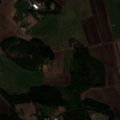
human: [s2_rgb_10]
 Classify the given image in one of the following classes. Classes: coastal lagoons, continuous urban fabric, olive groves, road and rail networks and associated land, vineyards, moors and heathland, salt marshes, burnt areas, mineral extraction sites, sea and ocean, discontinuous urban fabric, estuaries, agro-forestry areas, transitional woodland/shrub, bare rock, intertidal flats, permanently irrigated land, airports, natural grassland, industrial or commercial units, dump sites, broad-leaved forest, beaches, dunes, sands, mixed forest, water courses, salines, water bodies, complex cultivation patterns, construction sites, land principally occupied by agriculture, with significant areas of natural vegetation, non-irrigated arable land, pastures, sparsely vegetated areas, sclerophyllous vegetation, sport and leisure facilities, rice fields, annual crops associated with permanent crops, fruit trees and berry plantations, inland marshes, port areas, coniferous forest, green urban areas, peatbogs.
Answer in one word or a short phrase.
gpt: non-irrigated arable land, coniferous forest